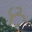
Label: 8